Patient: sex M, age 30
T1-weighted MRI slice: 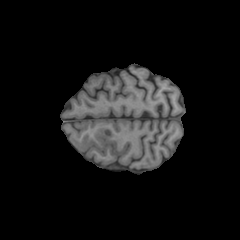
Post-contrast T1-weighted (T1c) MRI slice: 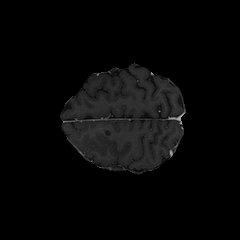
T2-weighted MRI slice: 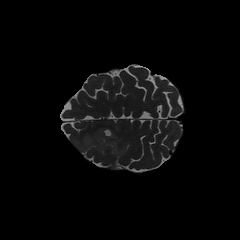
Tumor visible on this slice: yes
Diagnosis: Astrocytoma, IDH-mutant
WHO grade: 4